Field crop: maize
Growth stage: 2
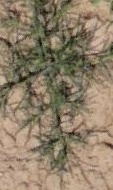
Species: salsola